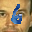
Label: 6